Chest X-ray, PA view. Patient: 35 years old, sex M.
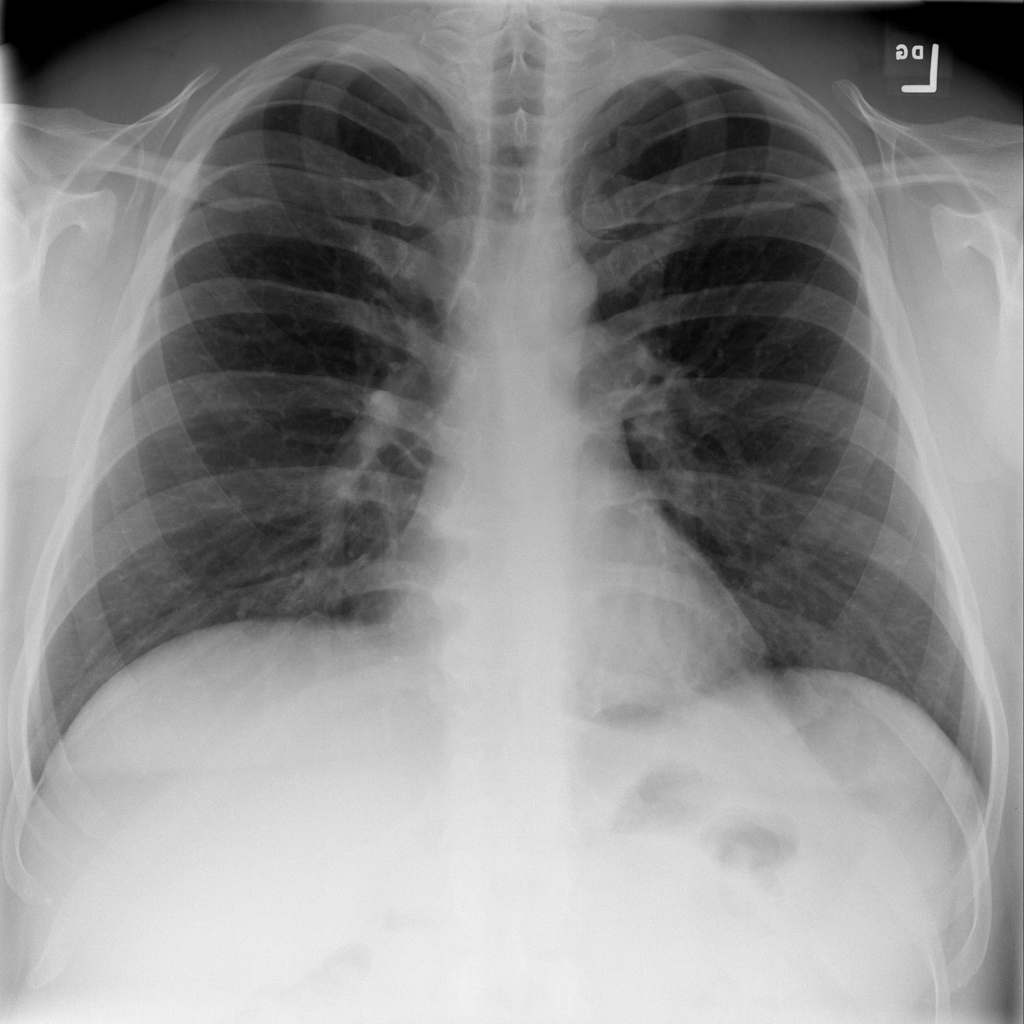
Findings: No Finding